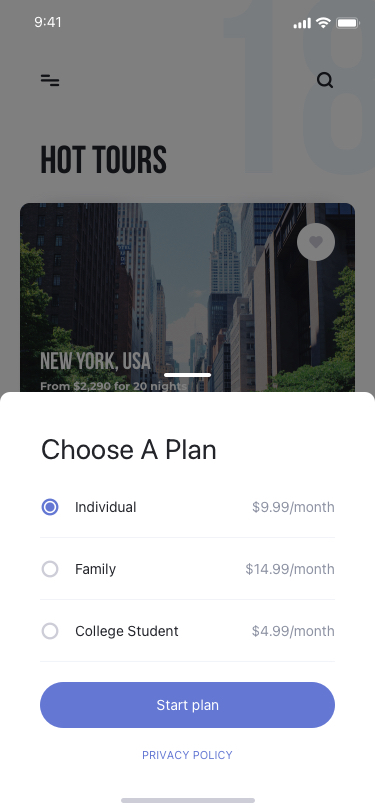
Text in this UI design:
PRIVACY POLICY
Choose A Plan